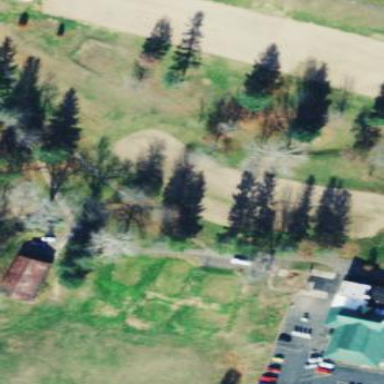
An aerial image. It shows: Golf fairway in the image.